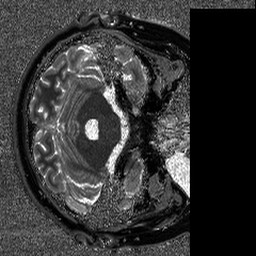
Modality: T1map
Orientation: axial
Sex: male